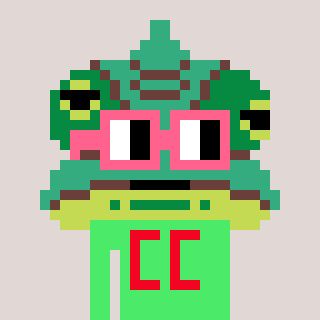
a pixel art character with square pink glasses, a chameleon-shaped head and a teal-colored body on a warm background